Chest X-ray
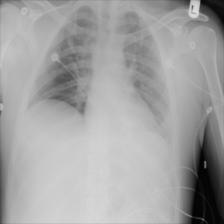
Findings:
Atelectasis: negative
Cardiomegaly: negative
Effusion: negative
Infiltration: negative
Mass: negative
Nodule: negative
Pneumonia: negative
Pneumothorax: negative
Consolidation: negative
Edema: negative
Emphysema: negative
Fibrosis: negative
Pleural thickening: negative
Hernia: negative